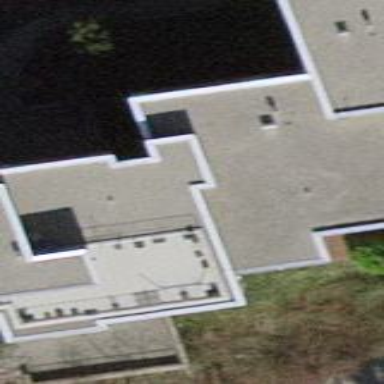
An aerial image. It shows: Building with flat roof.